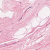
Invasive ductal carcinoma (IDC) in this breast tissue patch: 0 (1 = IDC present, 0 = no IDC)